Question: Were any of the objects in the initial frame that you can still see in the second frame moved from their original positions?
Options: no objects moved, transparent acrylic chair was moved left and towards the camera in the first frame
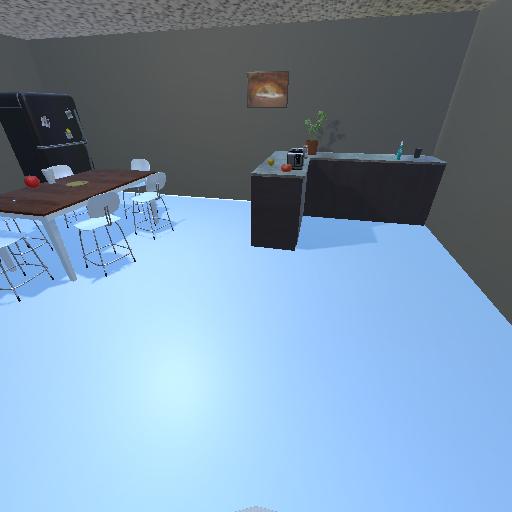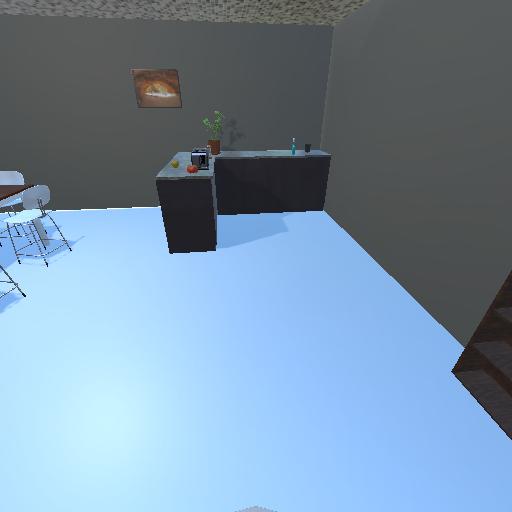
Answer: no objects moved